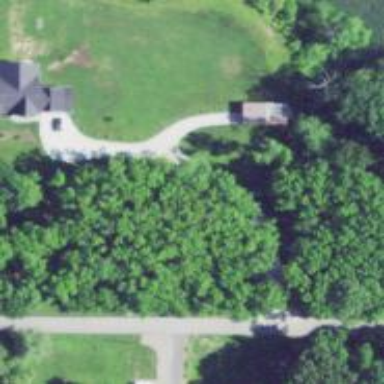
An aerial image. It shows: Driveway.